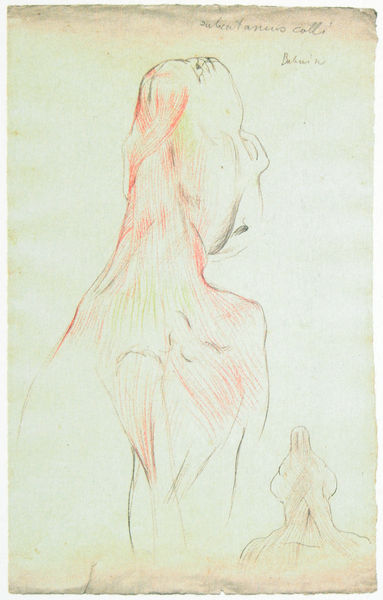
Titel: Zeichnung eines gehäuteten Pavians, Kopf und Oberkörper von hinten
Künstler: Gabriel von Max
Standort: Nürnberg
Institution: Germanisches Nationalmuseum
Schlagwörter: red, white, women, arm, black, empty, female, grey, hair, lady, nose, old, painting, woman, yellow, pink, brown, hand, profile, man, sky, head, orange, eyes, drawing, paper, look, color, shadow, mouth, dog, outline, sketch, writing, abstract, person, human, neck, pose, shoulder, draft, signature, back, study, pencil, animal, lines, figure, long, shoulders, stare, crayon, shade, flow, simple, torn, muscle, text, shape, sepia, joint, anatomy, leg, schematic, muscles, unfinished, crying, eys, anatomical, torso, skinny, scetch, up, name, white space, cry, lobster, medical, baldwin, shrimp, skyt, subcutaneous, tendon, tenden, 분홍색 머리카락이 꼬여 있다, 오른쪽 아래의 남성처럼 보이는 사람이 위를 올려다보고 있다, skitze